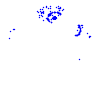
Particle: pion